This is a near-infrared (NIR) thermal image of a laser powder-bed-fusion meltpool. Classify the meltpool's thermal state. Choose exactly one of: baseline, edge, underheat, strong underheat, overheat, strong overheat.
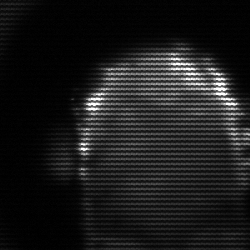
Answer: baseline